Question: What is the value of this measurement?
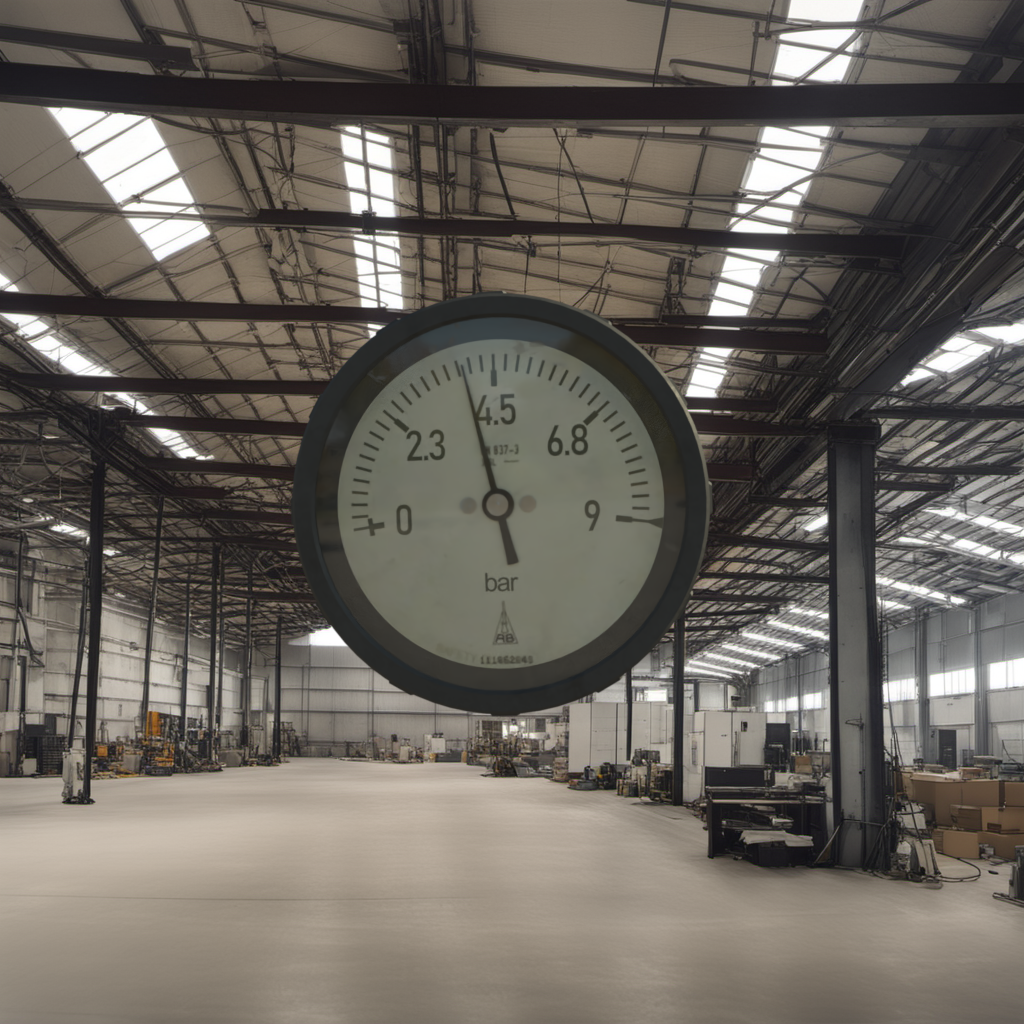
Answer: The result is 3.93
Question: What is the value range of the measurement in the image?
Answer: The range is from 0 to 9
Question: What is the minimum and maximum value of the measurement shown in the image?
Answer: The minimum value is 0 and the maximum value is 9